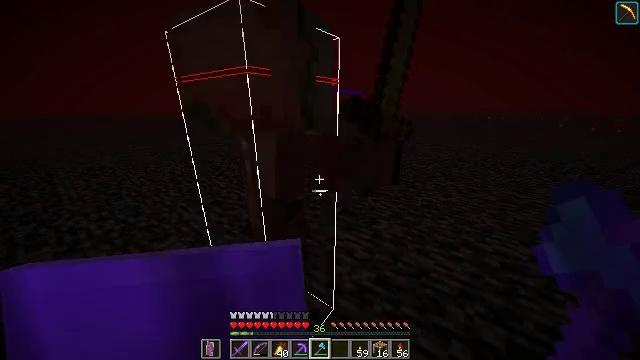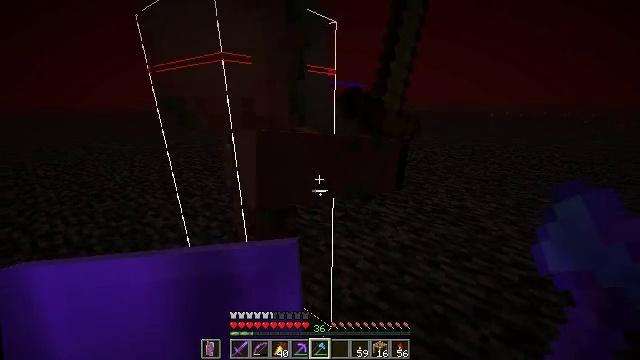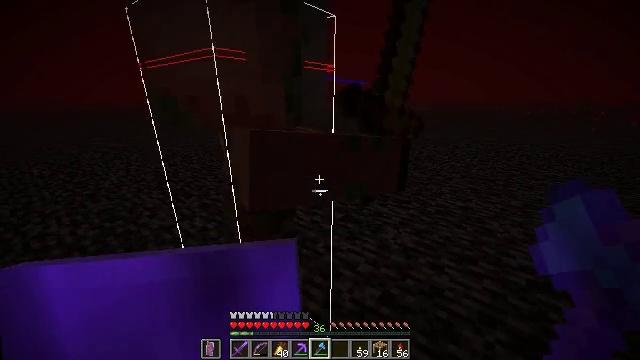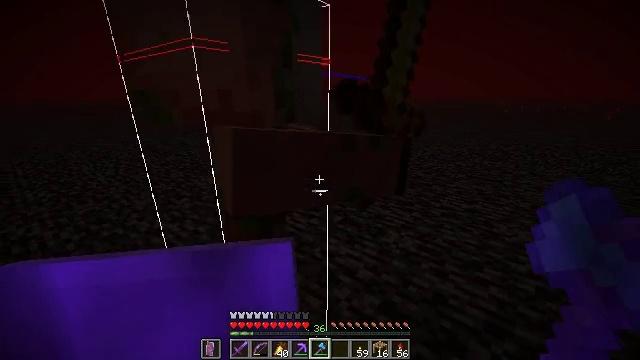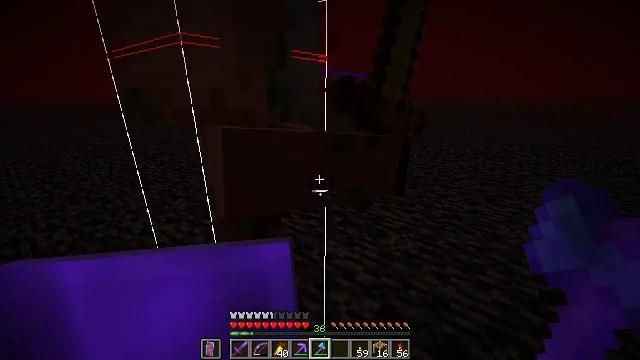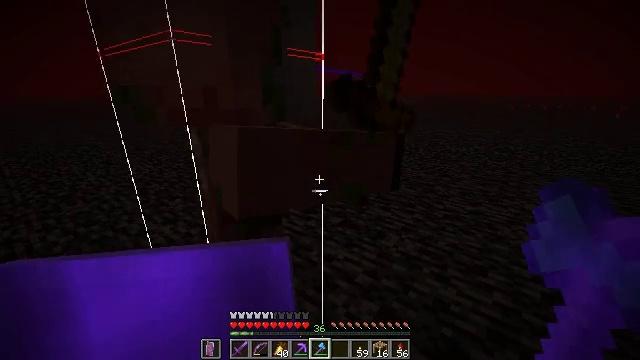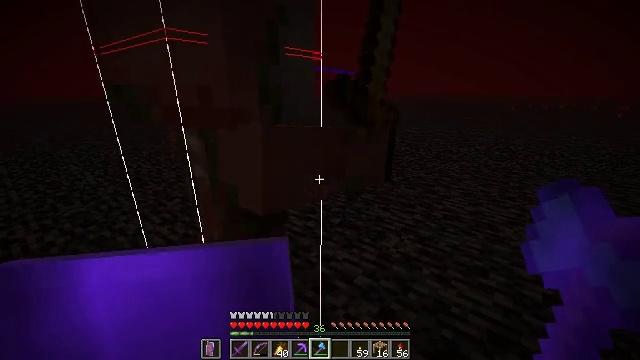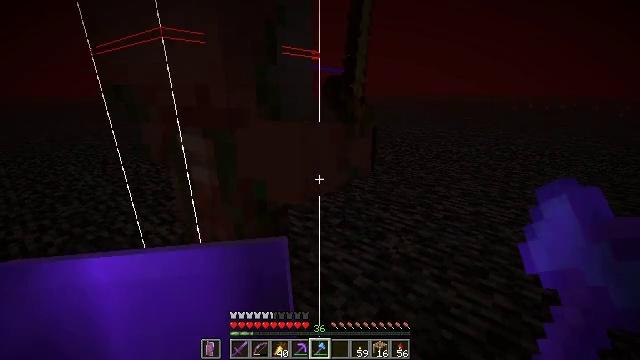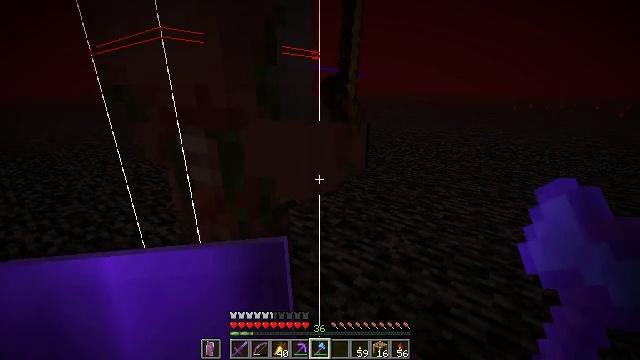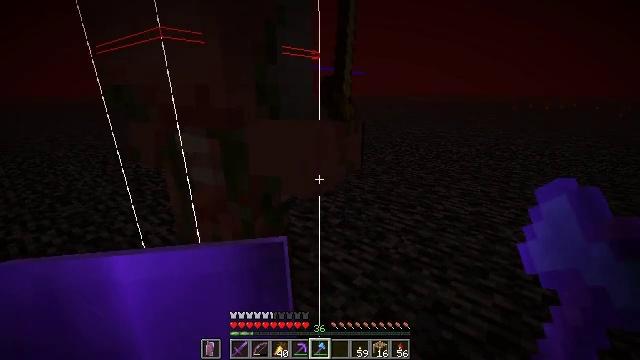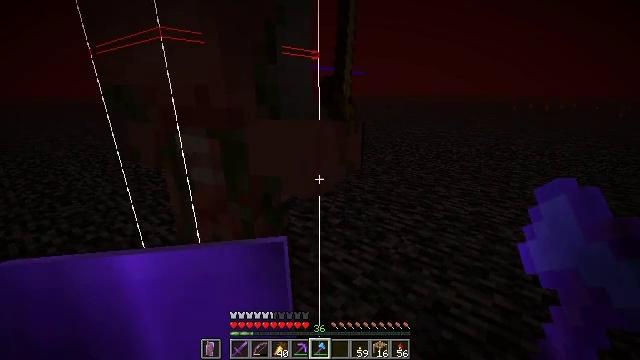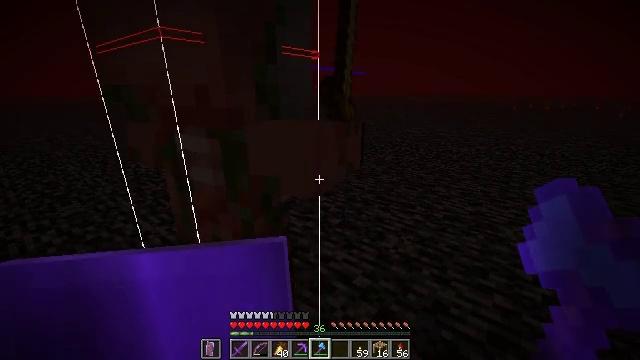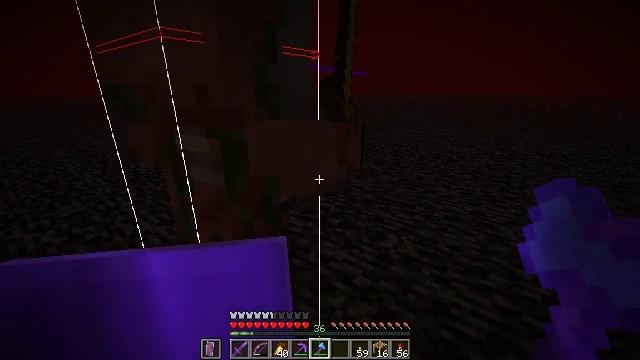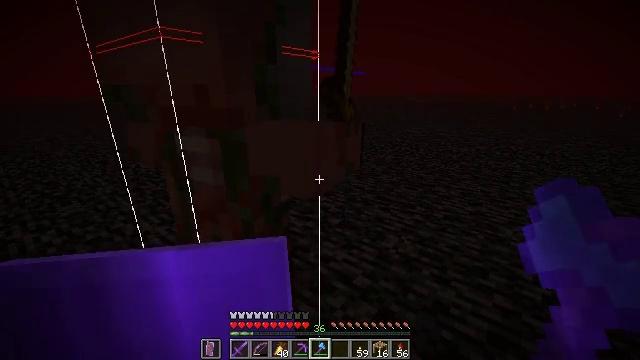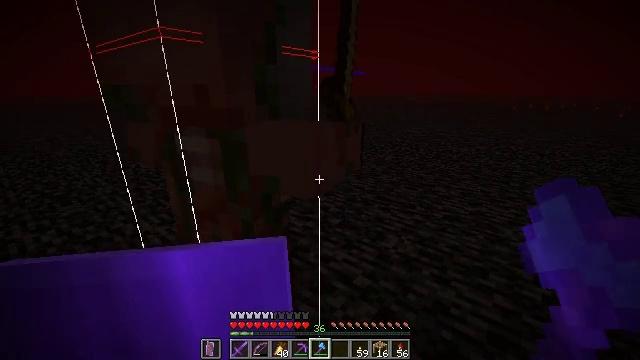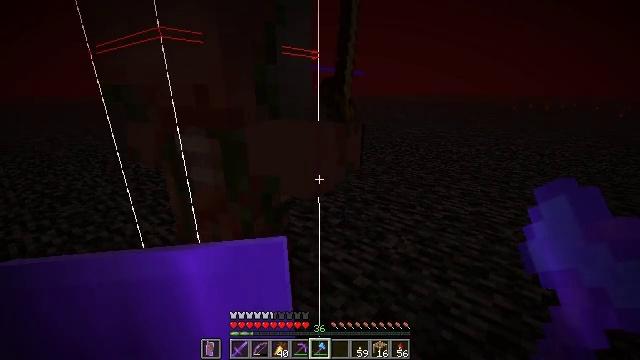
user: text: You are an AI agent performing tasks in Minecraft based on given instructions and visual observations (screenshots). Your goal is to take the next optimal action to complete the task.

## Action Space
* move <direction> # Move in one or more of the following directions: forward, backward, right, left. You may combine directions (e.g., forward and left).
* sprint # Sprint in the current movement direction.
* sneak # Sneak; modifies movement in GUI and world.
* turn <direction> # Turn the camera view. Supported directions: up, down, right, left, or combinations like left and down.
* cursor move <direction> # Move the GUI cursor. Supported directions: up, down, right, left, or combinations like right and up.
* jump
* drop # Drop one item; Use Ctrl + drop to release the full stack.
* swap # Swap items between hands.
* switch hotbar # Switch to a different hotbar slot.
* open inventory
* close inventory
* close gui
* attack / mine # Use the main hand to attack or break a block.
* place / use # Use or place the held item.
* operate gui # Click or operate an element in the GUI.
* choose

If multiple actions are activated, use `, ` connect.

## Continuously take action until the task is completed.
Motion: motion action
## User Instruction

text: Break the ender chest to move it.
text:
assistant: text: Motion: no_op
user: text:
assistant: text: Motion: no_op
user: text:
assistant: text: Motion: no_op
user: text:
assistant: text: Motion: no_op
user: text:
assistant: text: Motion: no_op
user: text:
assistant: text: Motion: no_op
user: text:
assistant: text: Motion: no_op
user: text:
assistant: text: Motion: no_op
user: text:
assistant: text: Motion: no_op
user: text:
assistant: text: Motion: no_op
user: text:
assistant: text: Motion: no_op
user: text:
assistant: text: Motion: no_op
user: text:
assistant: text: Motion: no_op
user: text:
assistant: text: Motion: no_op
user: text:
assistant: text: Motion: no_op
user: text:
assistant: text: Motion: no_op
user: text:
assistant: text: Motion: move right, turn right
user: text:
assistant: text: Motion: move right, turn right and up
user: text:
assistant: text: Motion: move forward and move right, turn right
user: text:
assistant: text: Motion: move forward and move right, turn right
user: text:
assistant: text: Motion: move forward
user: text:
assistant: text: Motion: move forward, sprint
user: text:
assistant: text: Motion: move forward, sprint
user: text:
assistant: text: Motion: move forward, sprint
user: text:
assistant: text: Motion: move forward, sprint
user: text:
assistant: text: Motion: move forward, sprint
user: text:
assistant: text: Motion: move forward, sprint
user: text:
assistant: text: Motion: move forward, sprint
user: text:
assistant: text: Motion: move forward, sprint
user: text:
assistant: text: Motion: move forward, sprint